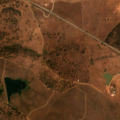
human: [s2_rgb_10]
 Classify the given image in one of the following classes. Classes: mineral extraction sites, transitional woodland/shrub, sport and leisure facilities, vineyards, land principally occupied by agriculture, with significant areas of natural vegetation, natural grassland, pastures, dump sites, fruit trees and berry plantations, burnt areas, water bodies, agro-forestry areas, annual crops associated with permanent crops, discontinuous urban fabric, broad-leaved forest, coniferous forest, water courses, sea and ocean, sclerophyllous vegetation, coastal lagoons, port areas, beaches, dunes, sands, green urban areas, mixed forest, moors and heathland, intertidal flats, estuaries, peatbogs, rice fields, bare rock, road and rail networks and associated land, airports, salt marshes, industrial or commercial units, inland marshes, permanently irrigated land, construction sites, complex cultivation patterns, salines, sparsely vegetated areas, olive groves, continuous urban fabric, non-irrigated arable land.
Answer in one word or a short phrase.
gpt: non-irrigated arable land, olive groves, agro-forestry areas